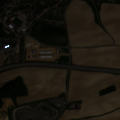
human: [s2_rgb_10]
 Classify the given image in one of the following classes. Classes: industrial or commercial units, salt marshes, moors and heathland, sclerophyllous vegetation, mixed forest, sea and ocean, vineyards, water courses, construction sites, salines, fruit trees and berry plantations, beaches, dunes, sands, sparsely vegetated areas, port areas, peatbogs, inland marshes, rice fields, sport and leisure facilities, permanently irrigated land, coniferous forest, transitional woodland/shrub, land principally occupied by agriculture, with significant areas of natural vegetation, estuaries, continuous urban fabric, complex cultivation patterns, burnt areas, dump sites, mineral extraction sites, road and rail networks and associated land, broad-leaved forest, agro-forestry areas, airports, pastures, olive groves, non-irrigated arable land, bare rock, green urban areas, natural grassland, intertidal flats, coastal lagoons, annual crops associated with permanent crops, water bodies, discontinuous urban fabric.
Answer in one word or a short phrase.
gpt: discontinuous urban fabric, non-irrigated arable land, complex cultivation patterns, broad-leaved forest